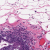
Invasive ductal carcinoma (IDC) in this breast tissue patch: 0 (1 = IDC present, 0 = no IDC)